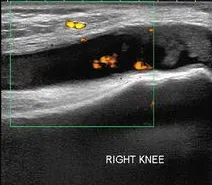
Large anechoic effusion and echogenic synovial proliferation with hypervascularity.
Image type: radiology (ultrasound)